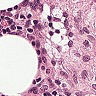
Metastatic tissue present: no